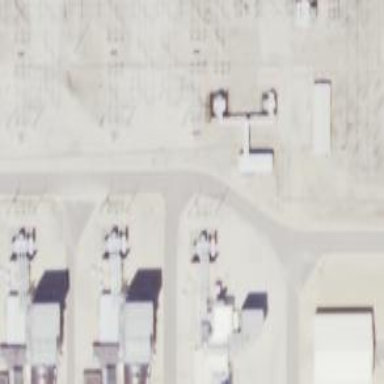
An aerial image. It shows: Switch used for power control.